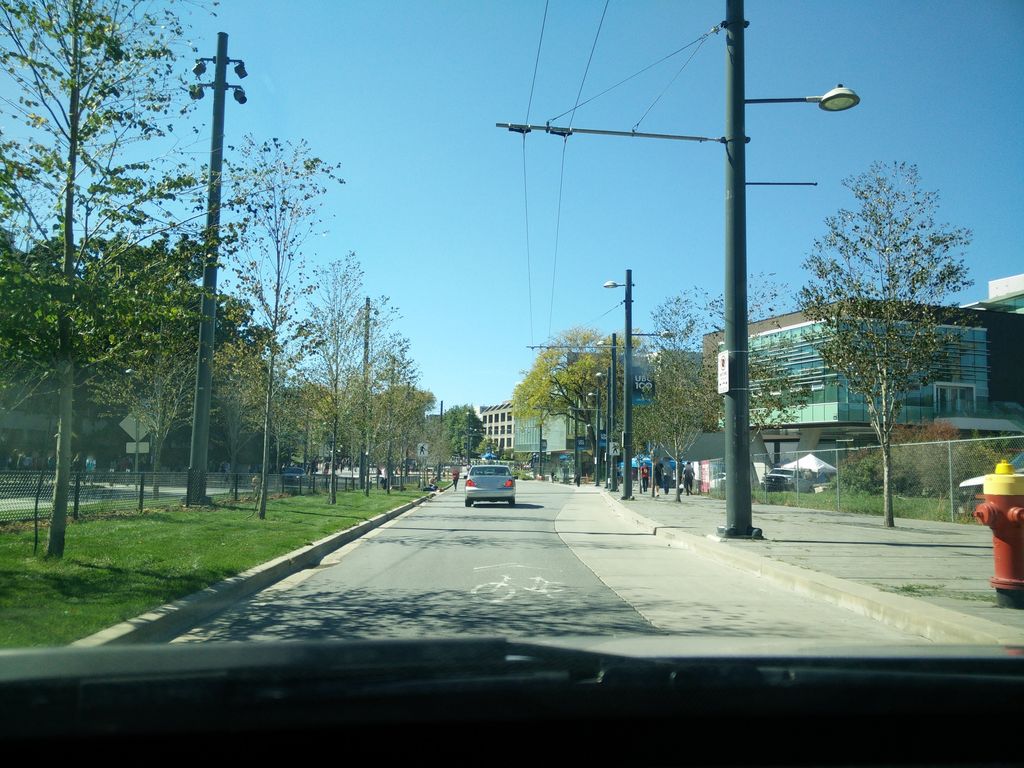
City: vancouver